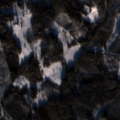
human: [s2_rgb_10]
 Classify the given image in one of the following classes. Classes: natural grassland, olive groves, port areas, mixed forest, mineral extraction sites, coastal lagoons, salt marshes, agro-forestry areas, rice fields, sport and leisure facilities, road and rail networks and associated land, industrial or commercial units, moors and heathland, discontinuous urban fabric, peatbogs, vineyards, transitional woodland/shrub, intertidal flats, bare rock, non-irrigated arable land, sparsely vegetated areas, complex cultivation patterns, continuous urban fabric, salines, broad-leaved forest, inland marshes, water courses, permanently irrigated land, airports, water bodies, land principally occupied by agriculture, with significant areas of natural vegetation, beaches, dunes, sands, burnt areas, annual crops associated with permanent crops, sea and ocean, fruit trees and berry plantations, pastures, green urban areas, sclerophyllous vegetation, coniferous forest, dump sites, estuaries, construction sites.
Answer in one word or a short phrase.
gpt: coniferous forest, mixed forest